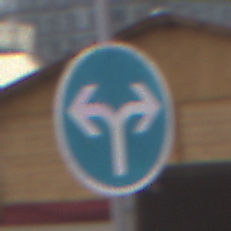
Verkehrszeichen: VorgeschriebeneFahrtrichtungRechtsOderLinks
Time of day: MorningAfternoon
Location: Outdoor (Urban)
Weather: Overcast
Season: NotSpecified
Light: Natural